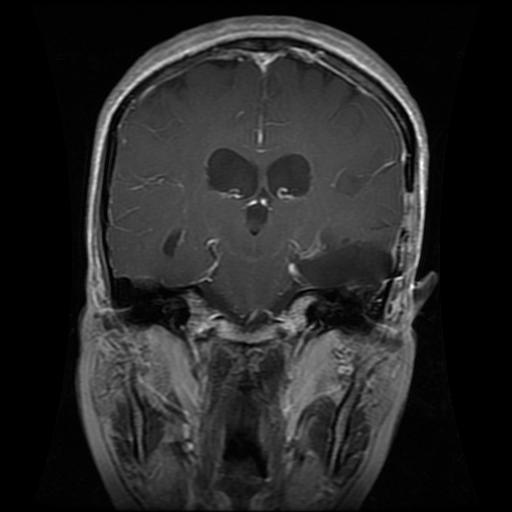
Label: glioma